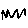
Label: zigzag